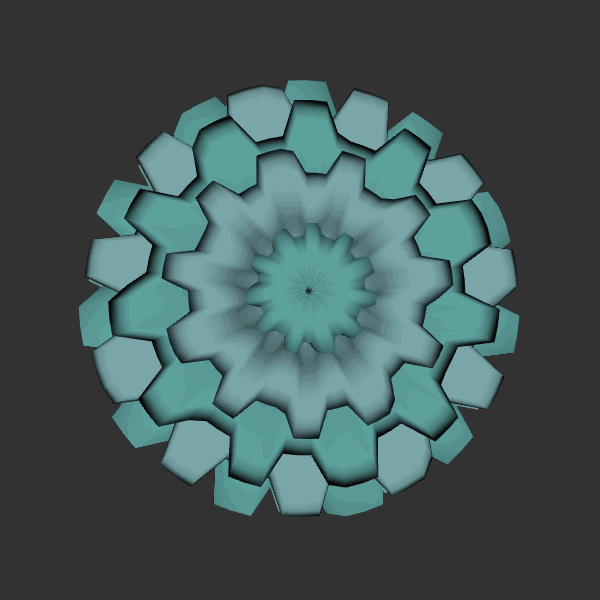
Background: dark